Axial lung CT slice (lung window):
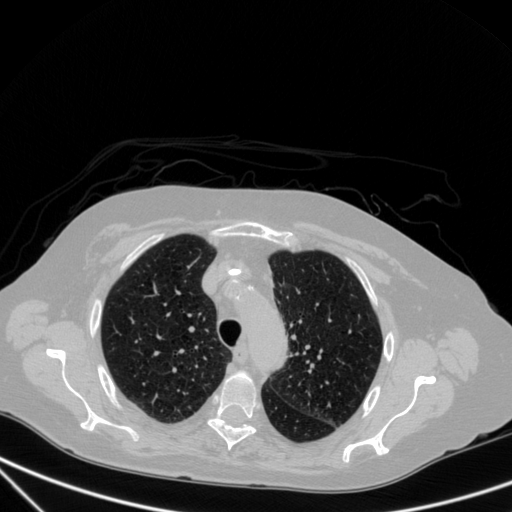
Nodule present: no